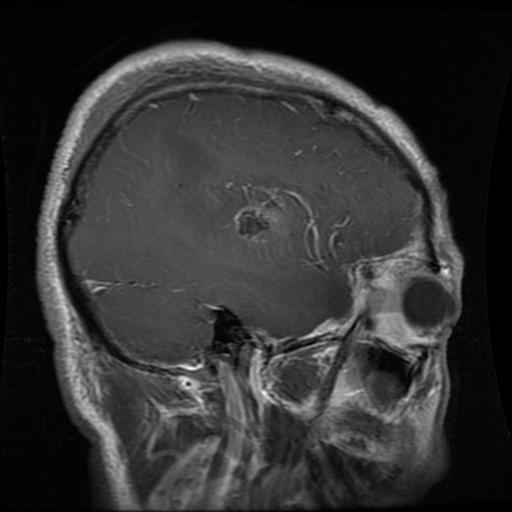
Label: glioma